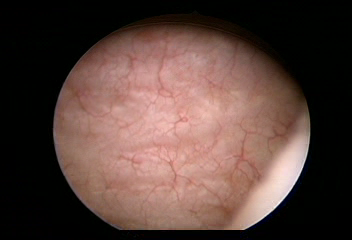
Modality: WLC
Class: Normal mucosa
Bladder cancer association: No